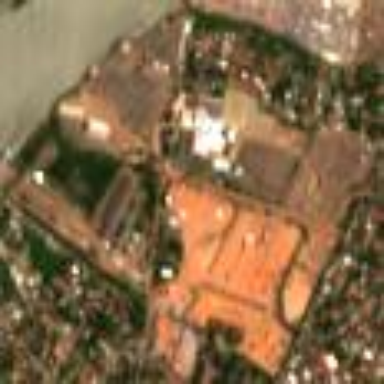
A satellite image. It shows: Industrial area with port activities.